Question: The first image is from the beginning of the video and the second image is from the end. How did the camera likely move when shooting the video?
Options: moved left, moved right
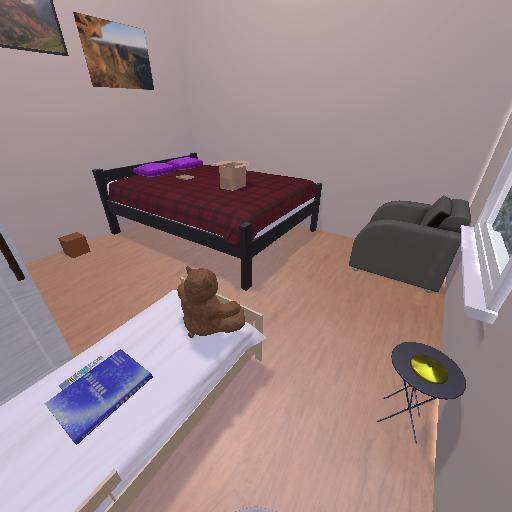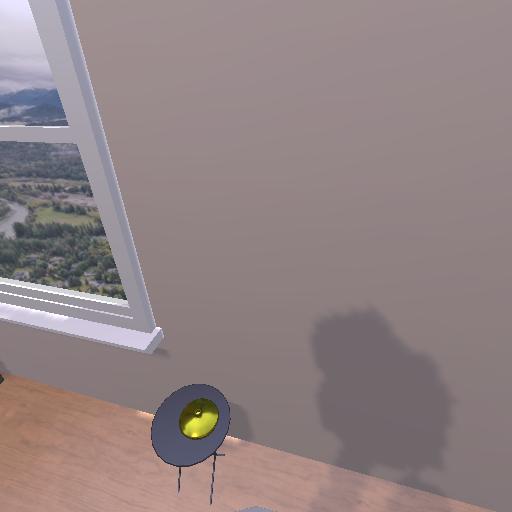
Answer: moved left